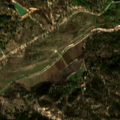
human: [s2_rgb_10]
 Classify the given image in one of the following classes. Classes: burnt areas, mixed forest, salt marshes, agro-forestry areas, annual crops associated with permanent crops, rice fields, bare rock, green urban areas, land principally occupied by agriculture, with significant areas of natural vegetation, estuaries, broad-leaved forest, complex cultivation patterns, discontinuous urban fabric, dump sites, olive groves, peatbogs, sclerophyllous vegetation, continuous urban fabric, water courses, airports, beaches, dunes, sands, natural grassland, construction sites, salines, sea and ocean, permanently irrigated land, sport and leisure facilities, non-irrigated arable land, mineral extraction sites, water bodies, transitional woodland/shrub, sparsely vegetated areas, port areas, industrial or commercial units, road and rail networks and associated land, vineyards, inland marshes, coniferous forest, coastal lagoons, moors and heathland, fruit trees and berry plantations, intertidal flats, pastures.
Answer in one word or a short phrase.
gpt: rice fields, broad-leaved forest, transitional woodland/shrub